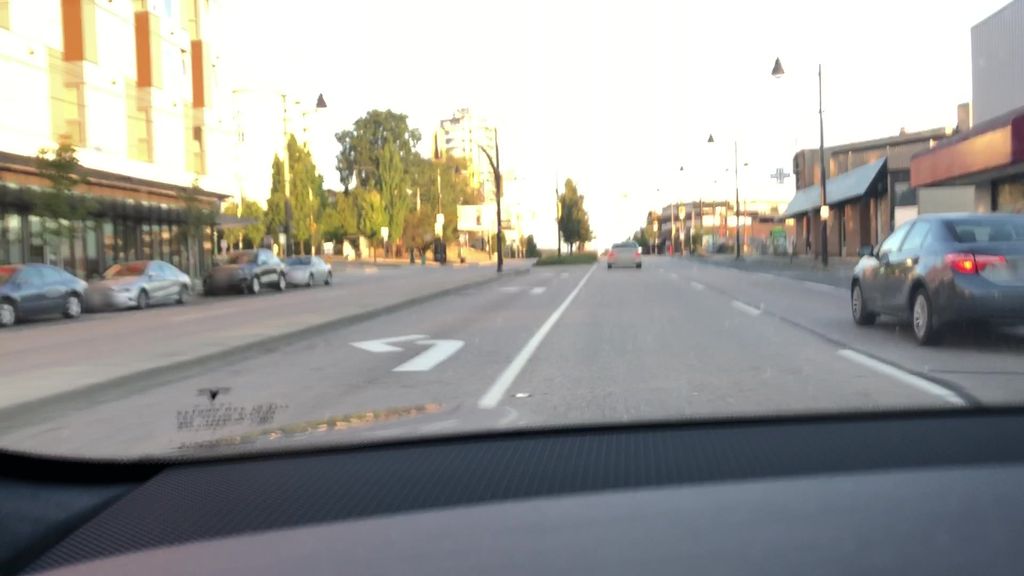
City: vancouver